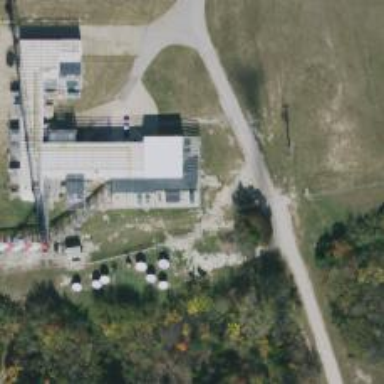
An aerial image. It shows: Mast tower used for communication.